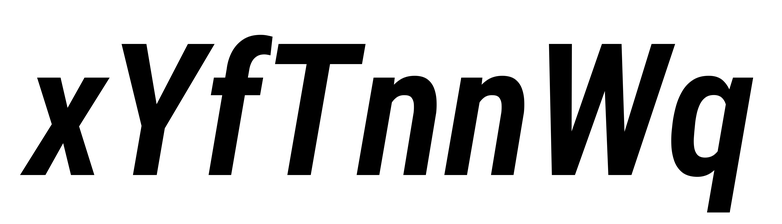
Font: Roboto-Italic_Condensed_SemiBold_Italic